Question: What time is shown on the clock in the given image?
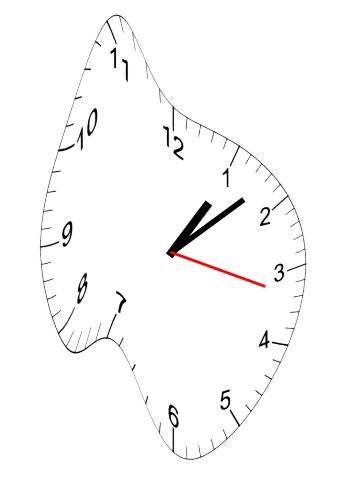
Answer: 01:08:17